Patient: sex F, age 80
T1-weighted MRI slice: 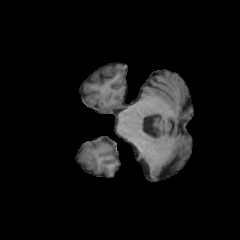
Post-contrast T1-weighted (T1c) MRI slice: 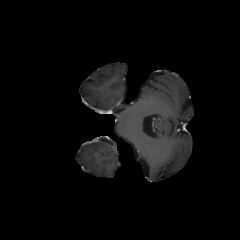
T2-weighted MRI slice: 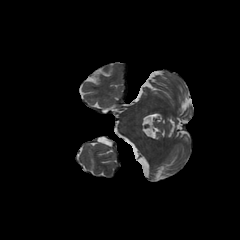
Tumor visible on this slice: no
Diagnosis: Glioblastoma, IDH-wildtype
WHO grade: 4